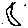
Label: moon